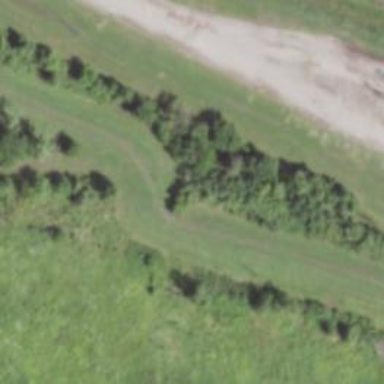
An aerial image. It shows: Abandoned railway.